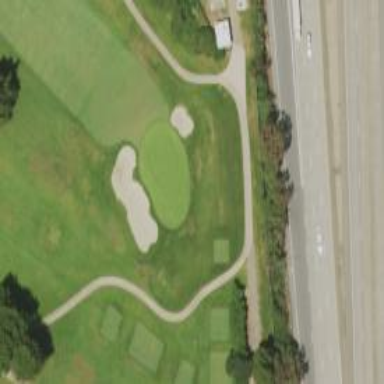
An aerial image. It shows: Pathway for golfing.